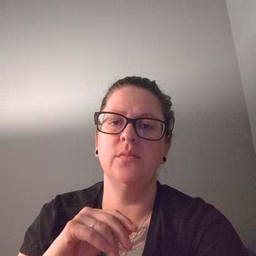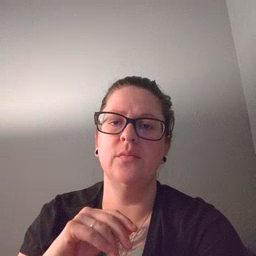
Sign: balloon